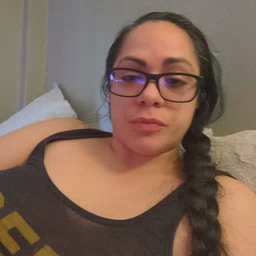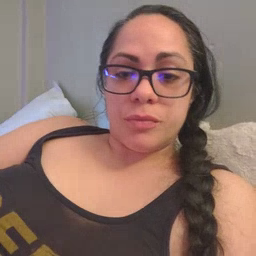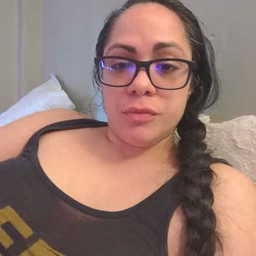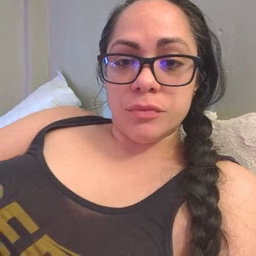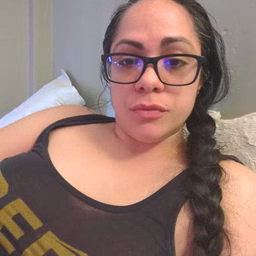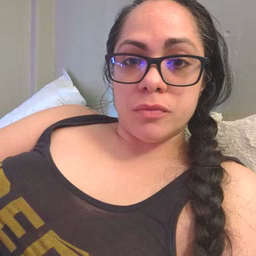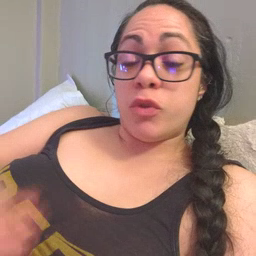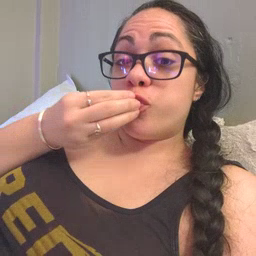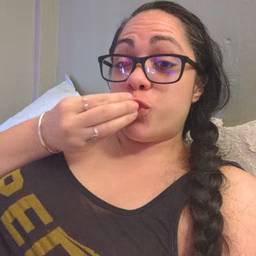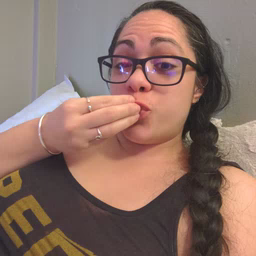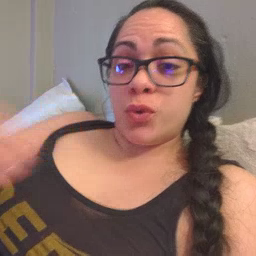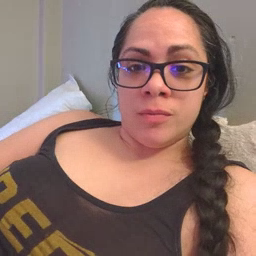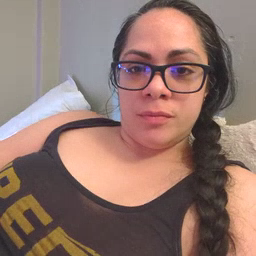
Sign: food